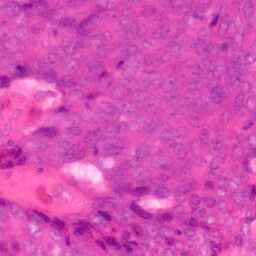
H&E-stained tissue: Colon